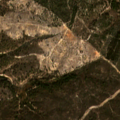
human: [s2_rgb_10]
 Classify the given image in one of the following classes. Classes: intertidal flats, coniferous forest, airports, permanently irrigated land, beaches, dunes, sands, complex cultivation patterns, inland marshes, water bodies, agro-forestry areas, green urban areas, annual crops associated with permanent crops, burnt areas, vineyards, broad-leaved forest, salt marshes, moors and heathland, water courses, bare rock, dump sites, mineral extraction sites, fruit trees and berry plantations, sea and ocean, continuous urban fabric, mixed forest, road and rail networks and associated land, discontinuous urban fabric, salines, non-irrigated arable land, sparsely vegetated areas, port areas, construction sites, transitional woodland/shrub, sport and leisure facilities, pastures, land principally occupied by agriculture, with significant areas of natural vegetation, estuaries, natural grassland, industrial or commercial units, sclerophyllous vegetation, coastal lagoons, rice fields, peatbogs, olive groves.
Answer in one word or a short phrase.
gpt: land principally occupied by agriculture, with significant areas of natural vegetation, broad-leaved forest, coniferous forest, transitional woodland/shrub